Question: I have a site that I created using mongodb but now I want to create a new site with MySQL. I want to retrieve data from my old site (the one using mongodb). I use RoboMongo software to connect to mongodb server but I don't see my old data (*.pdf, *.doc). I think that the data is in binary, isn't it?
How can I retrieve this data?
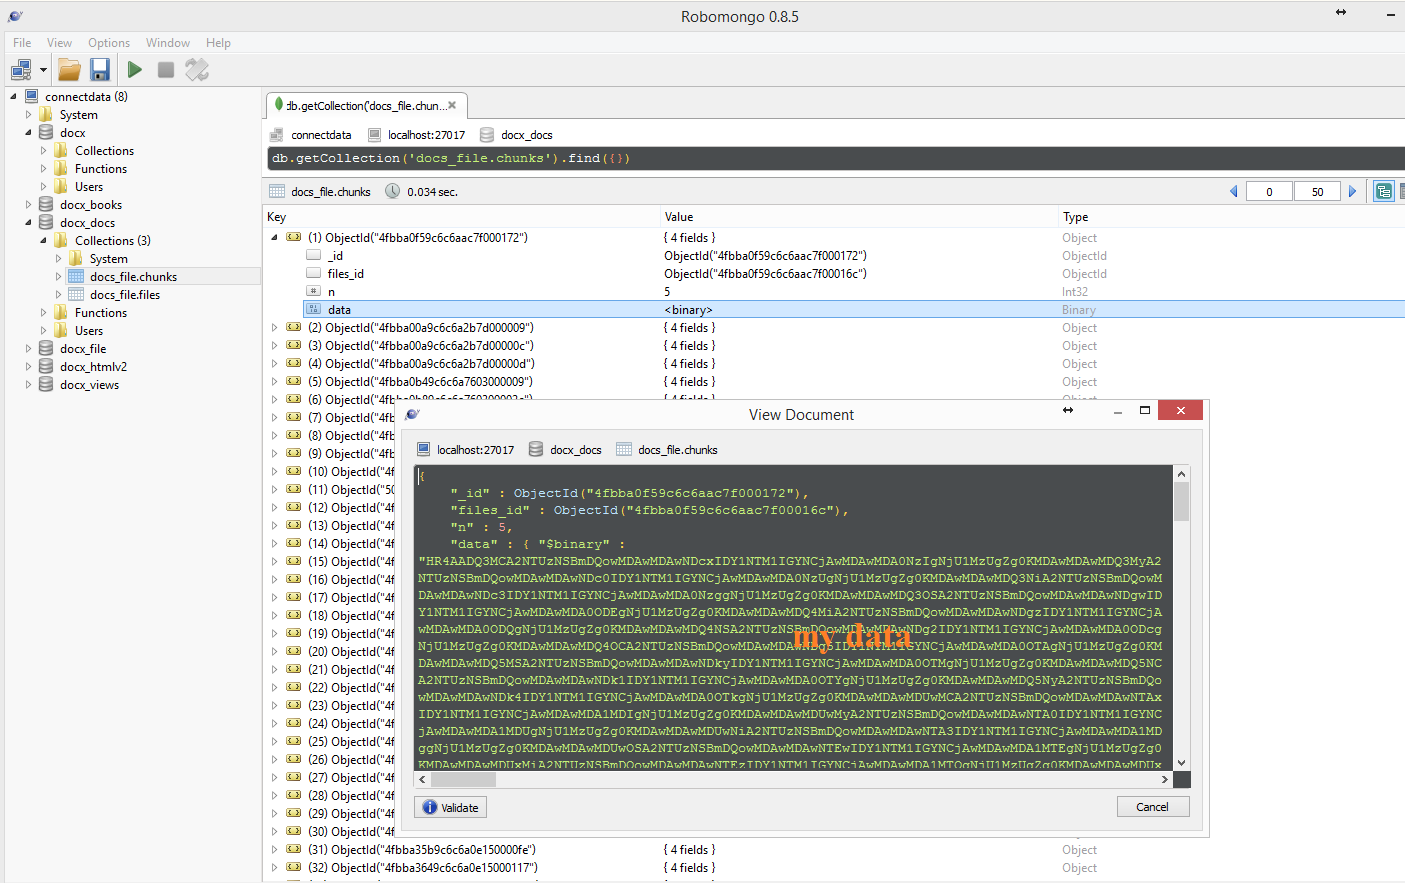
Answer: The binary data you've highlighted is stored using a convention called <URL>.
In order to extract the files you'll either need to:
- use the command line <URL> included with MongoDB. For example:- 'mongofiles list'- 'mongofiles get'- use a different program or driver that supports GridFS